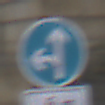
Verkehrszeichen: VorgeschriebeneFahrtrichtungGeradeausOderLinks
Zusatzzeichen unten: EinspurigeFahrzeugeFrei2
Umgebung: Outdoor, Urban
Tageszeit: Midday
Wetter: Overcast
Licht: Natural
Jahreszeit: NotSpecified
Kontrast: LowContrast